Field crop: maize
Growth stage: 1
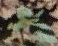
Species: datura